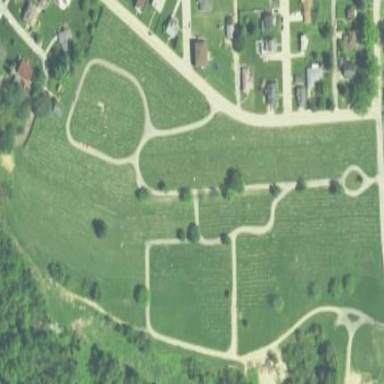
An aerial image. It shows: Cemetery.